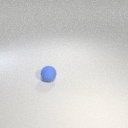
small blue rubber sphere